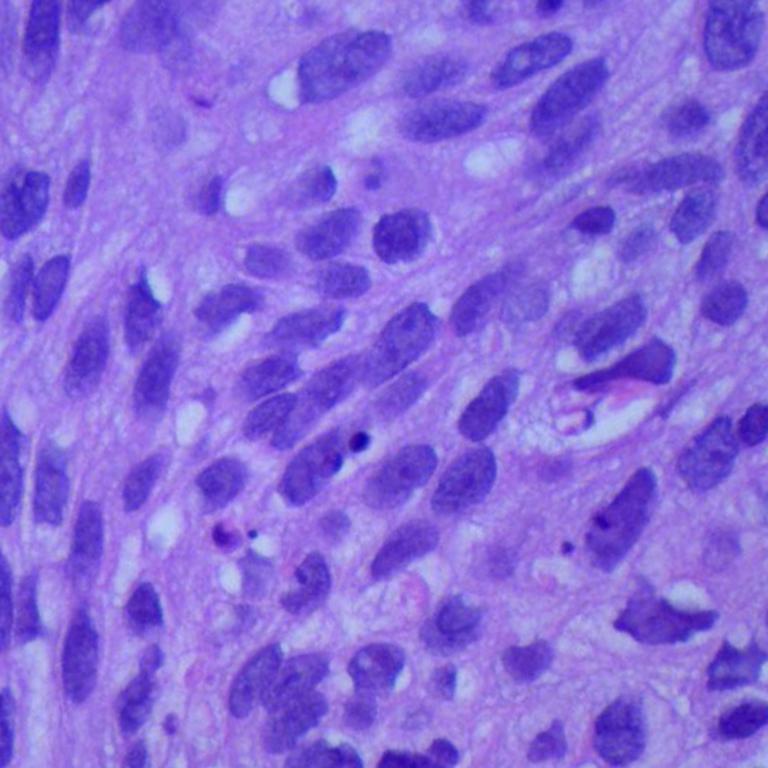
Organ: lung
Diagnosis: squamous carcinomas